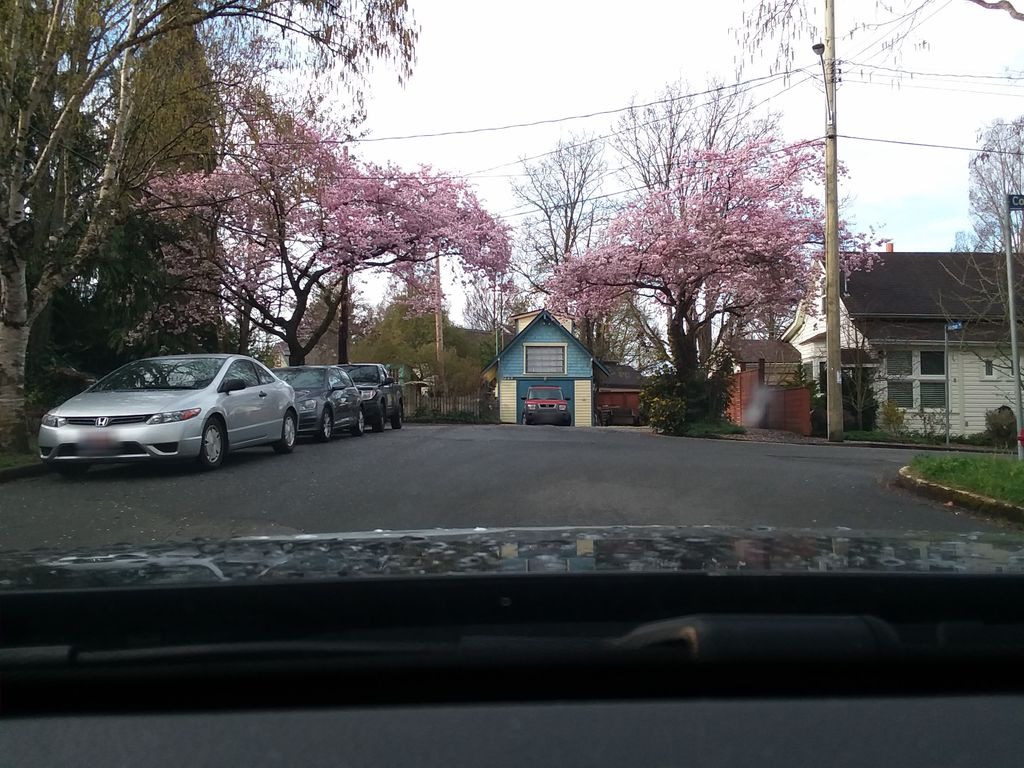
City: victoria